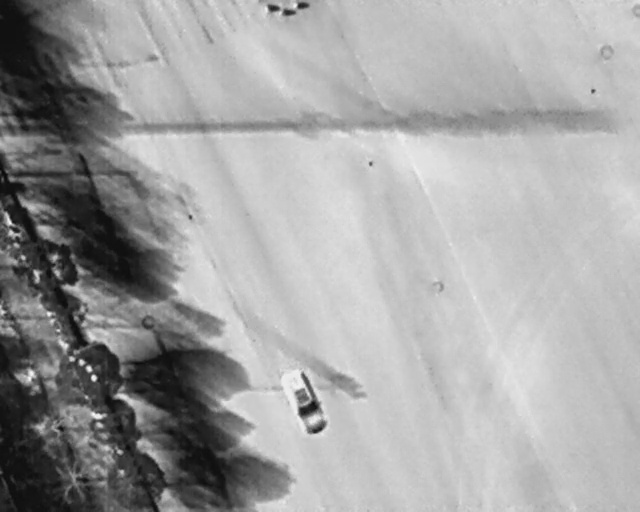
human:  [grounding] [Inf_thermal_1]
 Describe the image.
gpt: In the satellite image, there is  <ref>1 medium car </ref> <box>[[42, 75, 53, 81, 156]]</box> located at bottom.